Question: I'm trying to programmatically construct a 'winrt::Windows::UI::Xaml::Style' object for all buttons. But, some of the style 'Setter' doesn't work I expect.
In summary, 'Setter's for 'BorderThickness', 'BorderBrush', 'Foreground' and 'Margin' properties doesn't work. On the other hand, 'Setter's for 'FontSize' and 'Background' properties work right. How can I correct this matter.
a 'Style' object is constructed like this code.
'''
void MainPage::SetStylePropertySetters()
{
coloredButtonStyle.Setters().Append(Setter{ // doesn't work
Control::BorderThicknessProperty(),
box_value(ThicknessHelper::FromUniformLength(10.5)) });
coloredButtonStyle.Setters().Append(Setter{ // doesn't work
Control::BorderBrushProperty(),
box_value(Colors::Black()) });
coloredButtonStyle.Setters().Append(Setter{ // works right
Control::FontSizeProperty(),
box_value(50) });
coloredButtonStyle.Setters().Append(Setter{ // doesn't work
Control::ForegroundProperty(),
box_value(Colors::White()) });
coloredButtonStyle.Setters().Append(Setter{ // doesn't work
FrameworkElement::MarginProperty(),
box_value(ThicknessHelper::FromLengths(10, 10, 0, 0)) });
coloredButtonStyle.Setters().Append(Setter{ // works right
Control::BackgroundProperty(),
GenerateGradient() });
}
LinearGradientBrush MainPage::GenerateGradient()
{
GradientStopCollection gradientStopCollection{};
GradientStop gs1;
gs1.Color(Colors::Yellow());
gs1.Offset(0);
gradientStopCollection.Append(gs1);
GradientStop gs2;
gs2.Color(Colors::Orange());
gs2.Offset(0.5);
gradientStopCollection.Append(gs2);
GradientStop gs3;
gs3.Color(Colors::Red());
gs3.Offset(1.0);
gradientStopCollection.Append(gs3);
return LinearGradientBrush(gradientStopCollection, 0.0);
}
'''
Then the style is applied to a button in the constructor of the 'MainPage'.
'''
MainPage::MainPage() :
coloredButtonStyle{ xaml_typename<Button>() }
{
InitializeComponent();
// Apply a style to a button named DefaultButton
SetStylePropertySetters();
DefaultButton().Style(coloredButtonStyle);
}
'''
The main page has one button named 'DefaultButton'.
'''
<Page
x:Class="HeadedAppDesign.MainPage"
xmlns="http://schemas.microsoft.com/winfx/2006/xaml/presentation"
xmlns:x="http://schemas.microsoft.com/winfx/2006/xaml"
xmlns:local="using:HeadedAppDesign"
xmlns:d="http://schemas.microsoft.com/expression/blend/2008"
xmlns:mc="http://schemas.openxmlformats.org/markup-compatibility/2006"
mc:Ignorable="d">
<StackPanel>
<Button x:Name="DefaultButton" Content="Button"/>
</StackPanel>
</Page>
'''
This produces the following result:

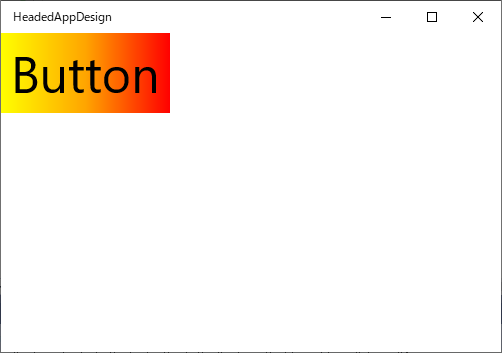
Answer: For 'Thickness' type properties, pass string object as the same
format in XAML markup. And for 'Brush' type properties, pass one of the derived class object of 'Brush' class.
'''
void MainPage::SetStylePropertySetters()
{
coloredButtonStyle.Setters().Append(Setter{
Control::BorderThicknessProperty(),
box_value(L"10.5") });
coloredButtonStyle.Setters().Append(Setter{
Control::BorderBrushProperty(),
SolidColorBrush(Colors::Black()) });
coloredButtonStyle.Setters().Append(Setter{
Control::FontSizeProperty(),
box_value(50) });
coloredButtonStyle.Setters().Append(Setter{
Control::ForegroundProperty(),
SolidColorBrush(Colors::White()) });
coloredButtonStyle.Setters().Append(Setter{
FrameworkElement::MarginProperty(),
box_value(L"10, 10, 0, 0") });
coloredButtonStyle.Setters().Append(Setter{
Control::BackgroundProperty(),
GenerateGradient() });
}
'''
The margin, border width and color, font size and color and background gradient of the button all applied as I expected.
<URL>